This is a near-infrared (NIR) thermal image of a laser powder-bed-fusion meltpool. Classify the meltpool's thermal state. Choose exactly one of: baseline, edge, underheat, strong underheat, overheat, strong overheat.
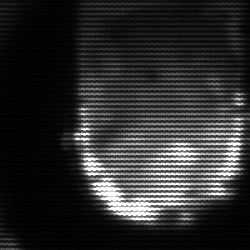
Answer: baseline